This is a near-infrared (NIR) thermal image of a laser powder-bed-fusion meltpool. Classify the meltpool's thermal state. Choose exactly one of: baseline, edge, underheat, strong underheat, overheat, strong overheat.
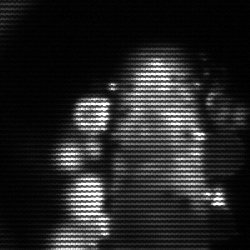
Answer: strong underheat